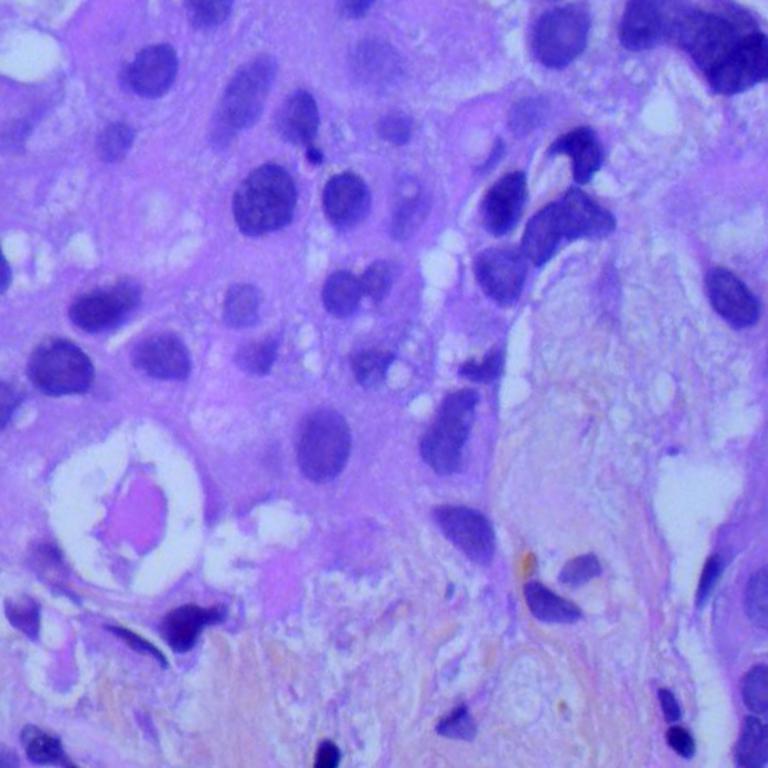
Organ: lung
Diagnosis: adenocarcinomas